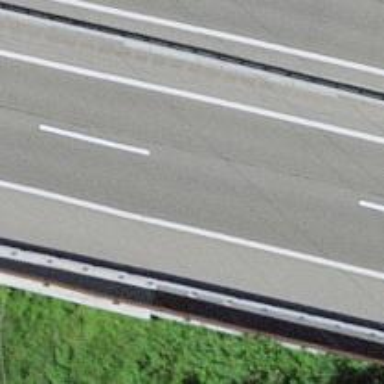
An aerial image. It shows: Asphalt bridge on motorway.